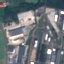
Land use / land cover class: Industrial